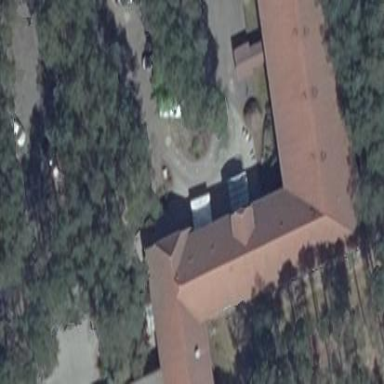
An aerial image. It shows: Hotel building.